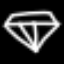
Label: diamond